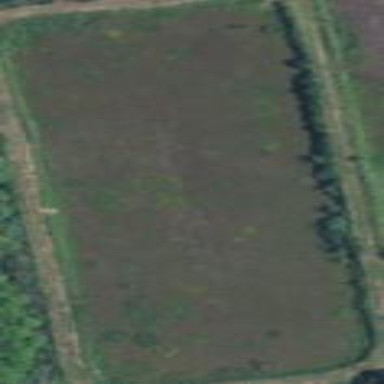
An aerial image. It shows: Farmland where cranberries are grown.